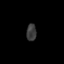
Tissue: prostate
Cell type: Fibroblasts
Senescence score: 0.6881
Nuclear area (px): 163
Mean DAPI intensity: 58.607